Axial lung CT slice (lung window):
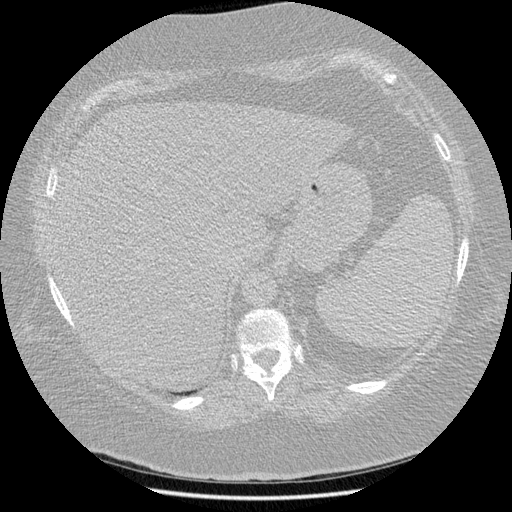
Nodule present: no